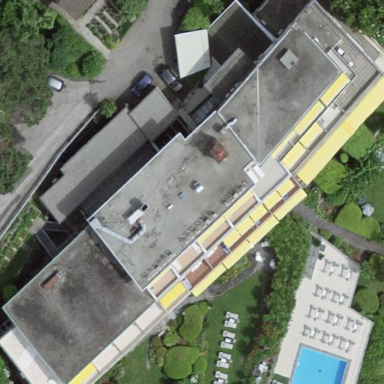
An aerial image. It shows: Hotel building.